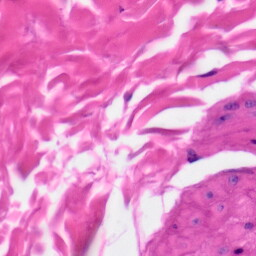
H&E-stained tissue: Skin